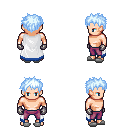
a pixel art fantasy rpg character, male body template, human, light skin, white trimmed cape, magenta pants, white cyan bedhead hairstyle, metal gloves, white slippers, four views (front, back, left, right), 2x2 character sprite sheet, small pixel art, hard edges, no anti-aliasing